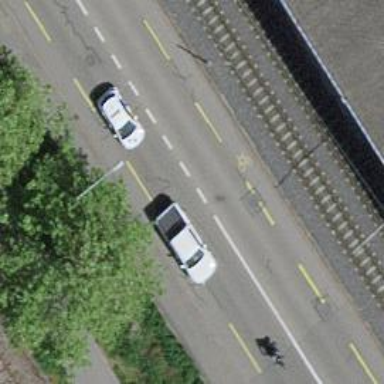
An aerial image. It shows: Secondary road with asphalt surface. There is left sidewalk and cycle lane on the left side.